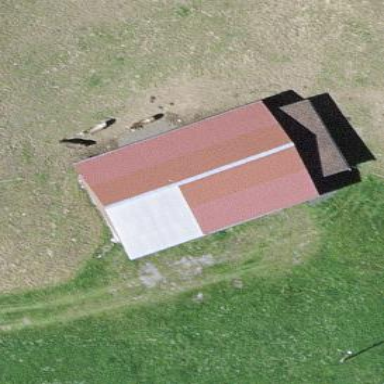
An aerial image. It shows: Barn.